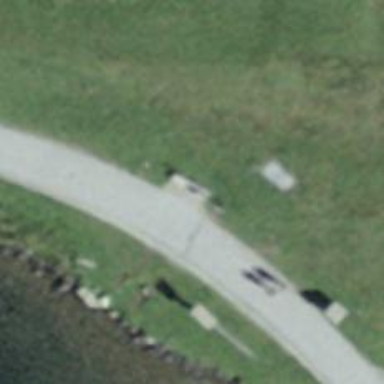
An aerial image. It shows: Burlywood bench for relaxation.